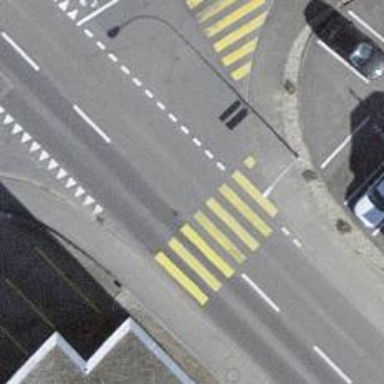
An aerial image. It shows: Uncontrolled zebra crossing with zebra markings.